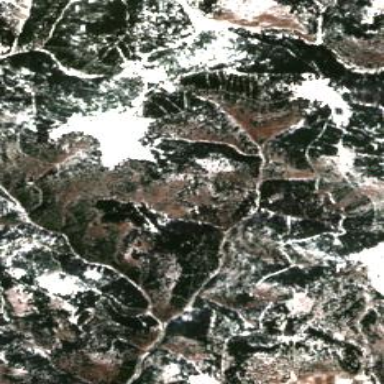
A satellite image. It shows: Coniferous forest area.